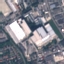
Label: Industrial